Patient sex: F
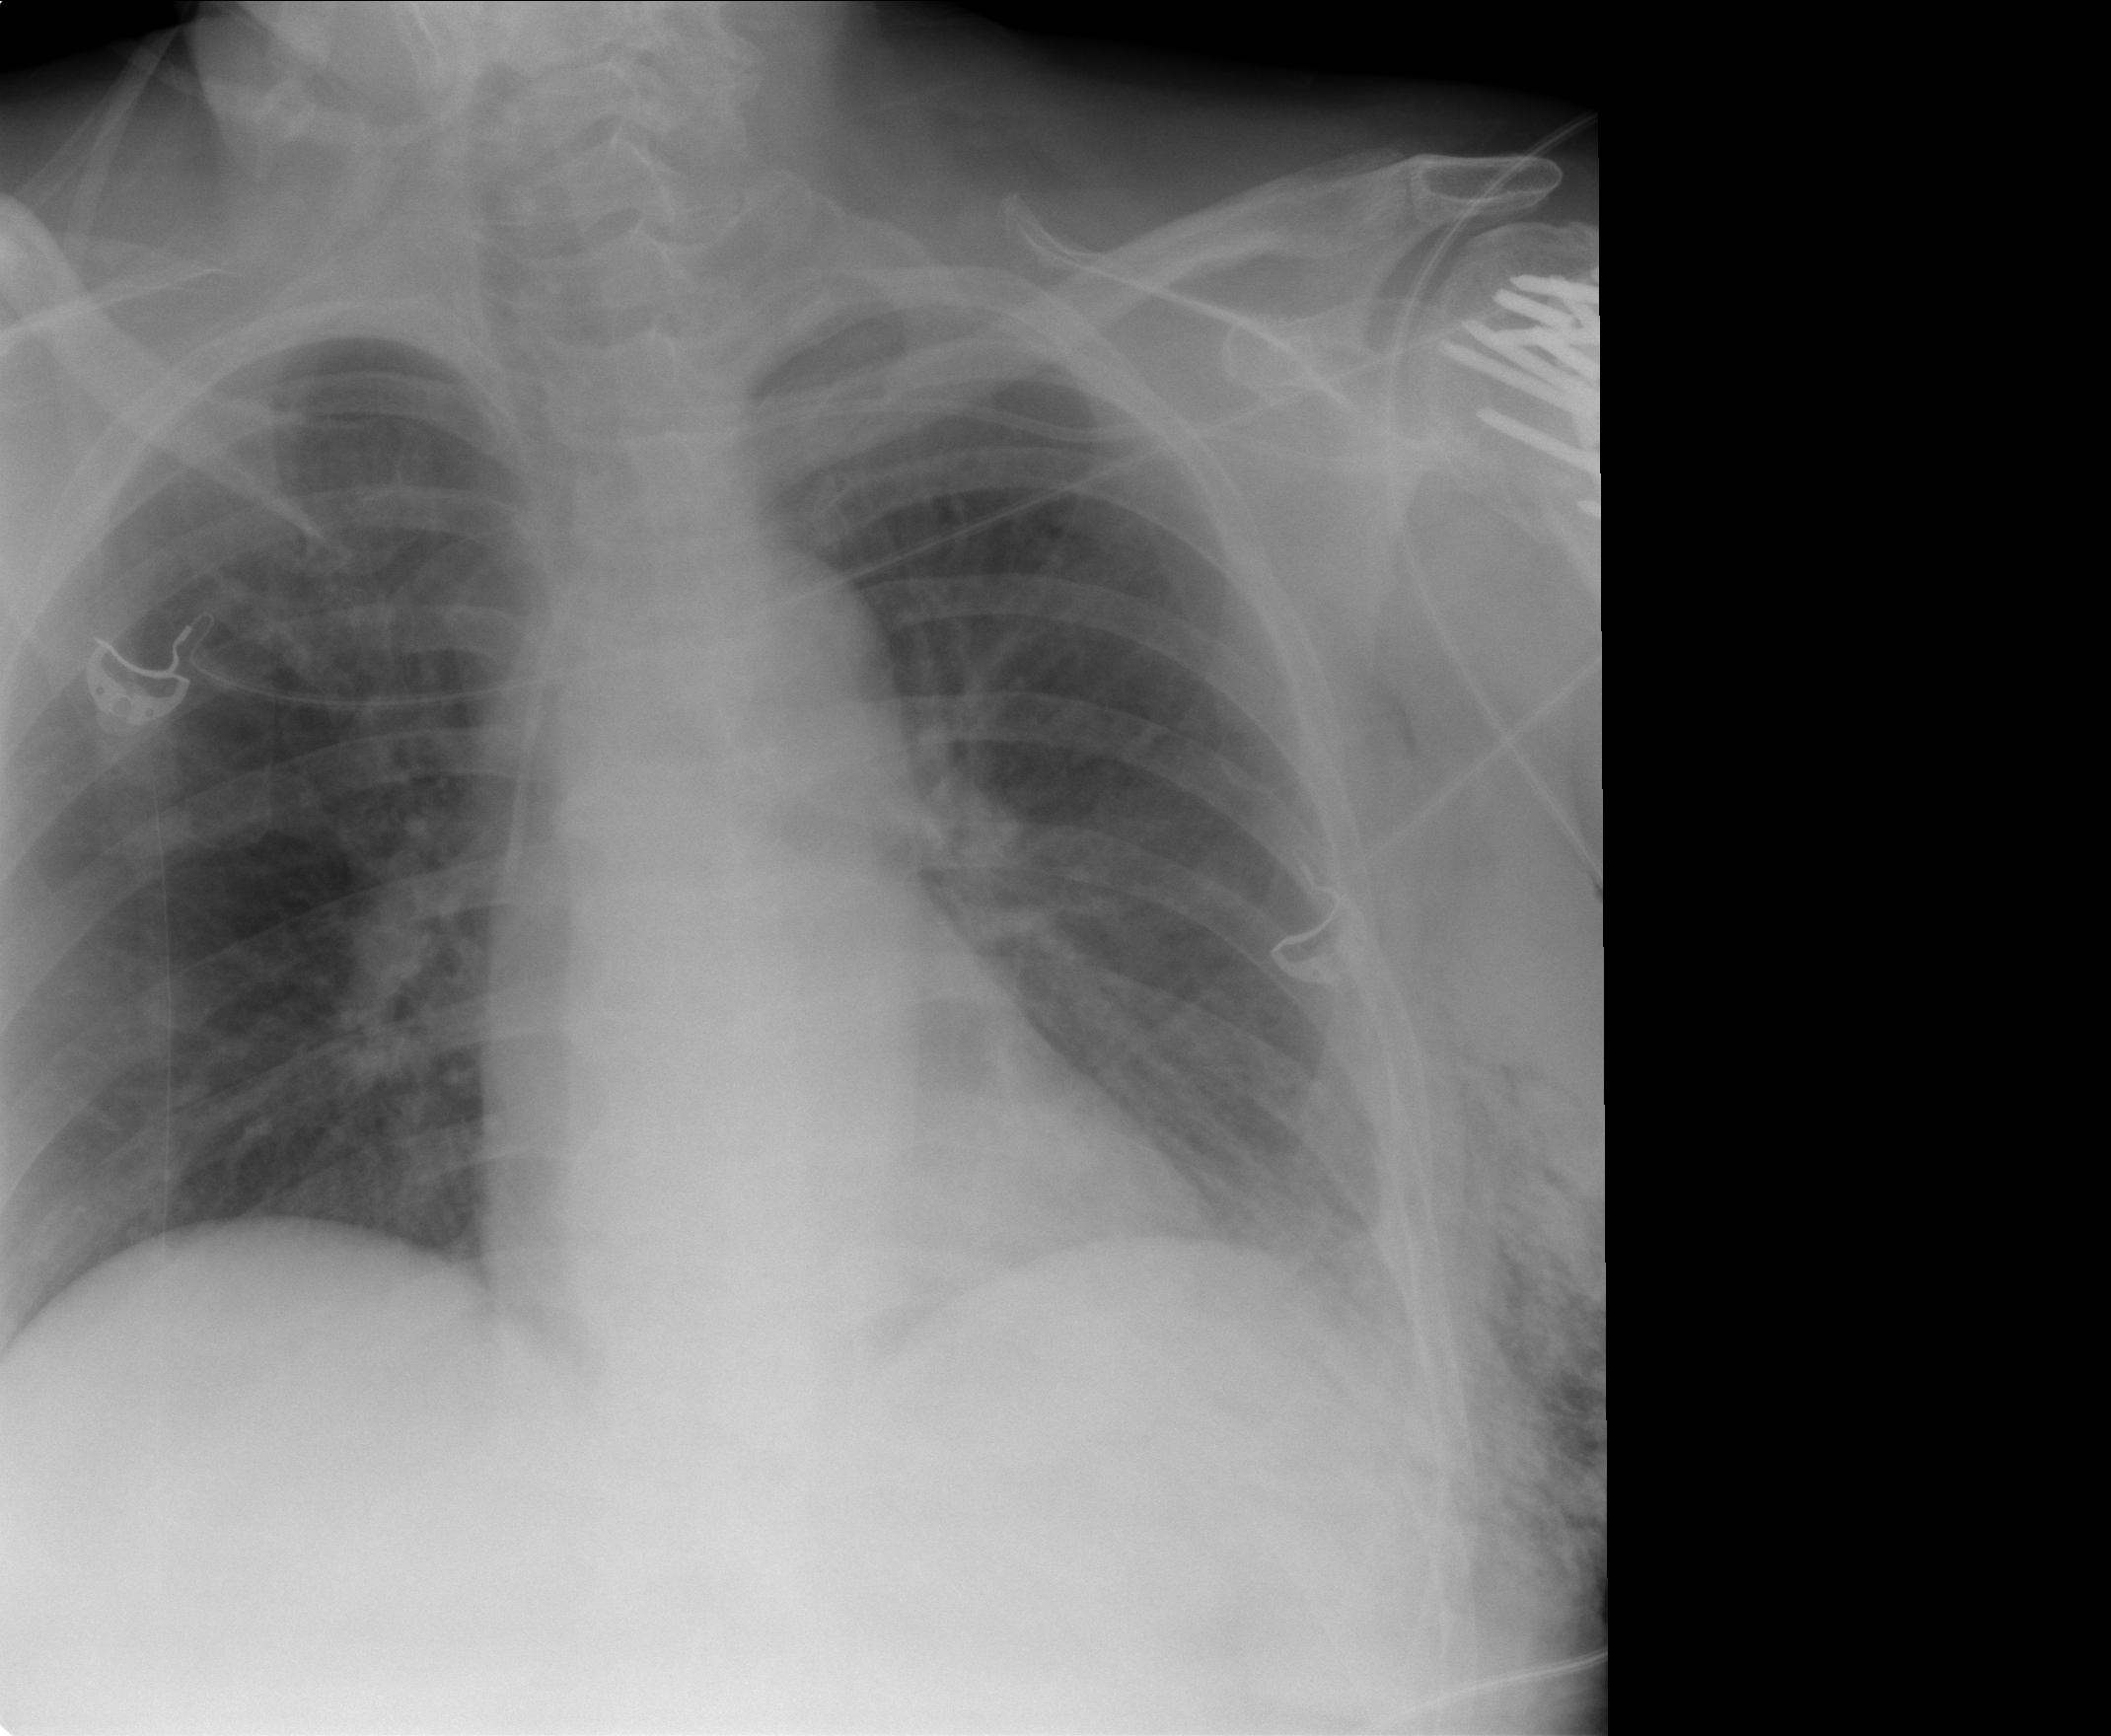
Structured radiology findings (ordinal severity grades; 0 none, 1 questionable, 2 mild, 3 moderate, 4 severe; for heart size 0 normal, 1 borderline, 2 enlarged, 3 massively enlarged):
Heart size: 0
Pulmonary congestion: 0
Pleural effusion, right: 0
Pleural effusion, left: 1
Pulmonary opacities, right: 0
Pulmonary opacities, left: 0
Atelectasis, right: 0
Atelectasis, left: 2